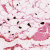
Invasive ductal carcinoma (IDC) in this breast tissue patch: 0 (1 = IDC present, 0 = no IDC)